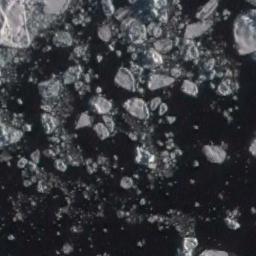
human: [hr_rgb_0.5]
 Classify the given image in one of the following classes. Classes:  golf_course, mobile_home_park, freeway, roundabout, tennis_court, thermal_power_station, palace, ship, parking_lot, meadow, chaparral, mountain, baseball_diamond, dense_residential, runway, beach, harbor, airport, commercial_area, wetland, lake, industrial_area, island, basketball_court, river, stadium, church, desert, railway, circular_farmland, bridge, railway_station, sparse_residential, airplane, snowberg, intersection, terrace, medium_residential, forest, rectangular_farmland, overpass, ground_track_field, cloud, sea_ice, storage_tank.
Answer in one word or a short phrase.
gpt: sea_ice